Question: I'm using the new Dark theme included with Eclipse Luna and it's great except for XML files:

I've read that I can use the Eclipse Color Themes plugin, but I would like to keep the color scheme for the editors, while only changing the XML.
Is there another way of changing XML editor colors?
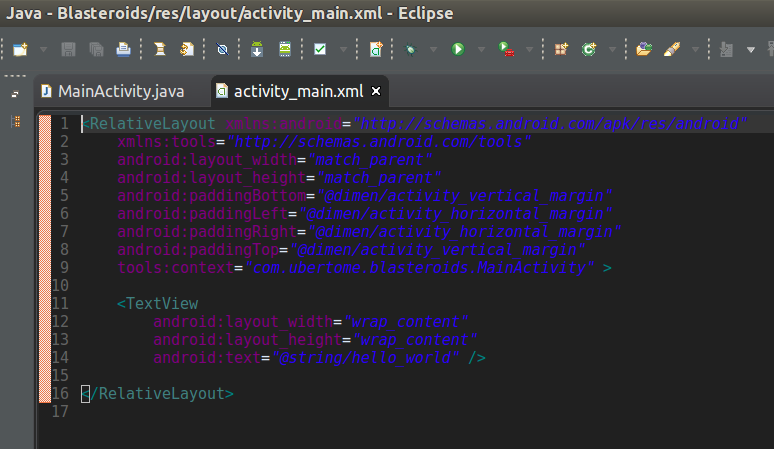
Answer: Window/Preferences/XML/XML Files/Editor/Syntax Coloring/Content